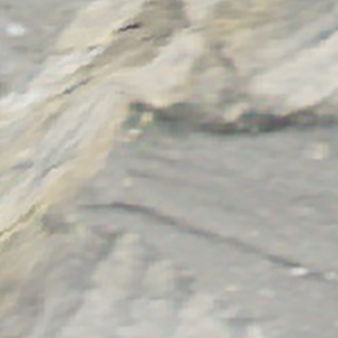
Label: other